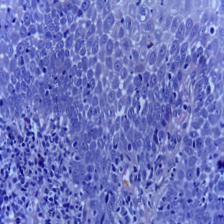
Diagnosis: OSCC